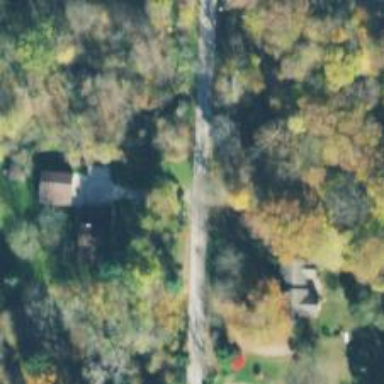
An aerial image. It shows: Driveway.